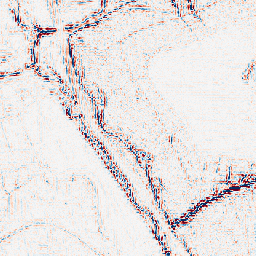
Category: wavelet
Decomposition family: wavelet_dwt
Decomposition parameters: wavelet: db2
level: 2
Upsampling method: quartic
Upsampling parameters: scale: 8
Upsampling scale: 8